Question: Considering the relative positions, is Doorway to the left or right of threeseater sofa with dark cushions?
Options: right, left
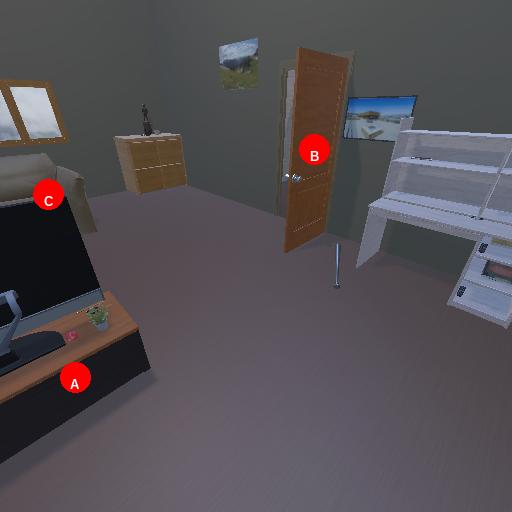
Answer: right